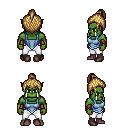
a pixel art fantasy rpg character, male body template, orc, green skin, blue vest, white pants, blonde short topknot hairstyle, leather bracers, maroon shoes, four views (front, back, left, right), 2x2 character sprite sheet, small pixel art, hard edges, no anti-aliasing